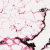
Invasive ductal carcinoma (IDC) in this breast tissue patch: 0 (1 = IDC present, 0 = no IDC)